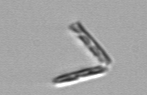
Label: Thalassionema